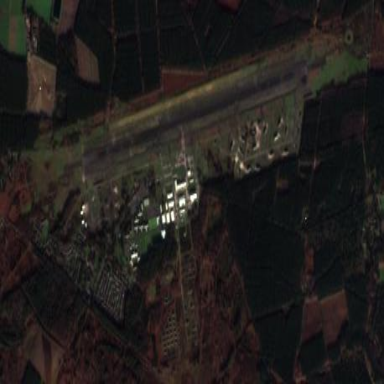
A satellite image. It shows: Military base.